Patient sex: M
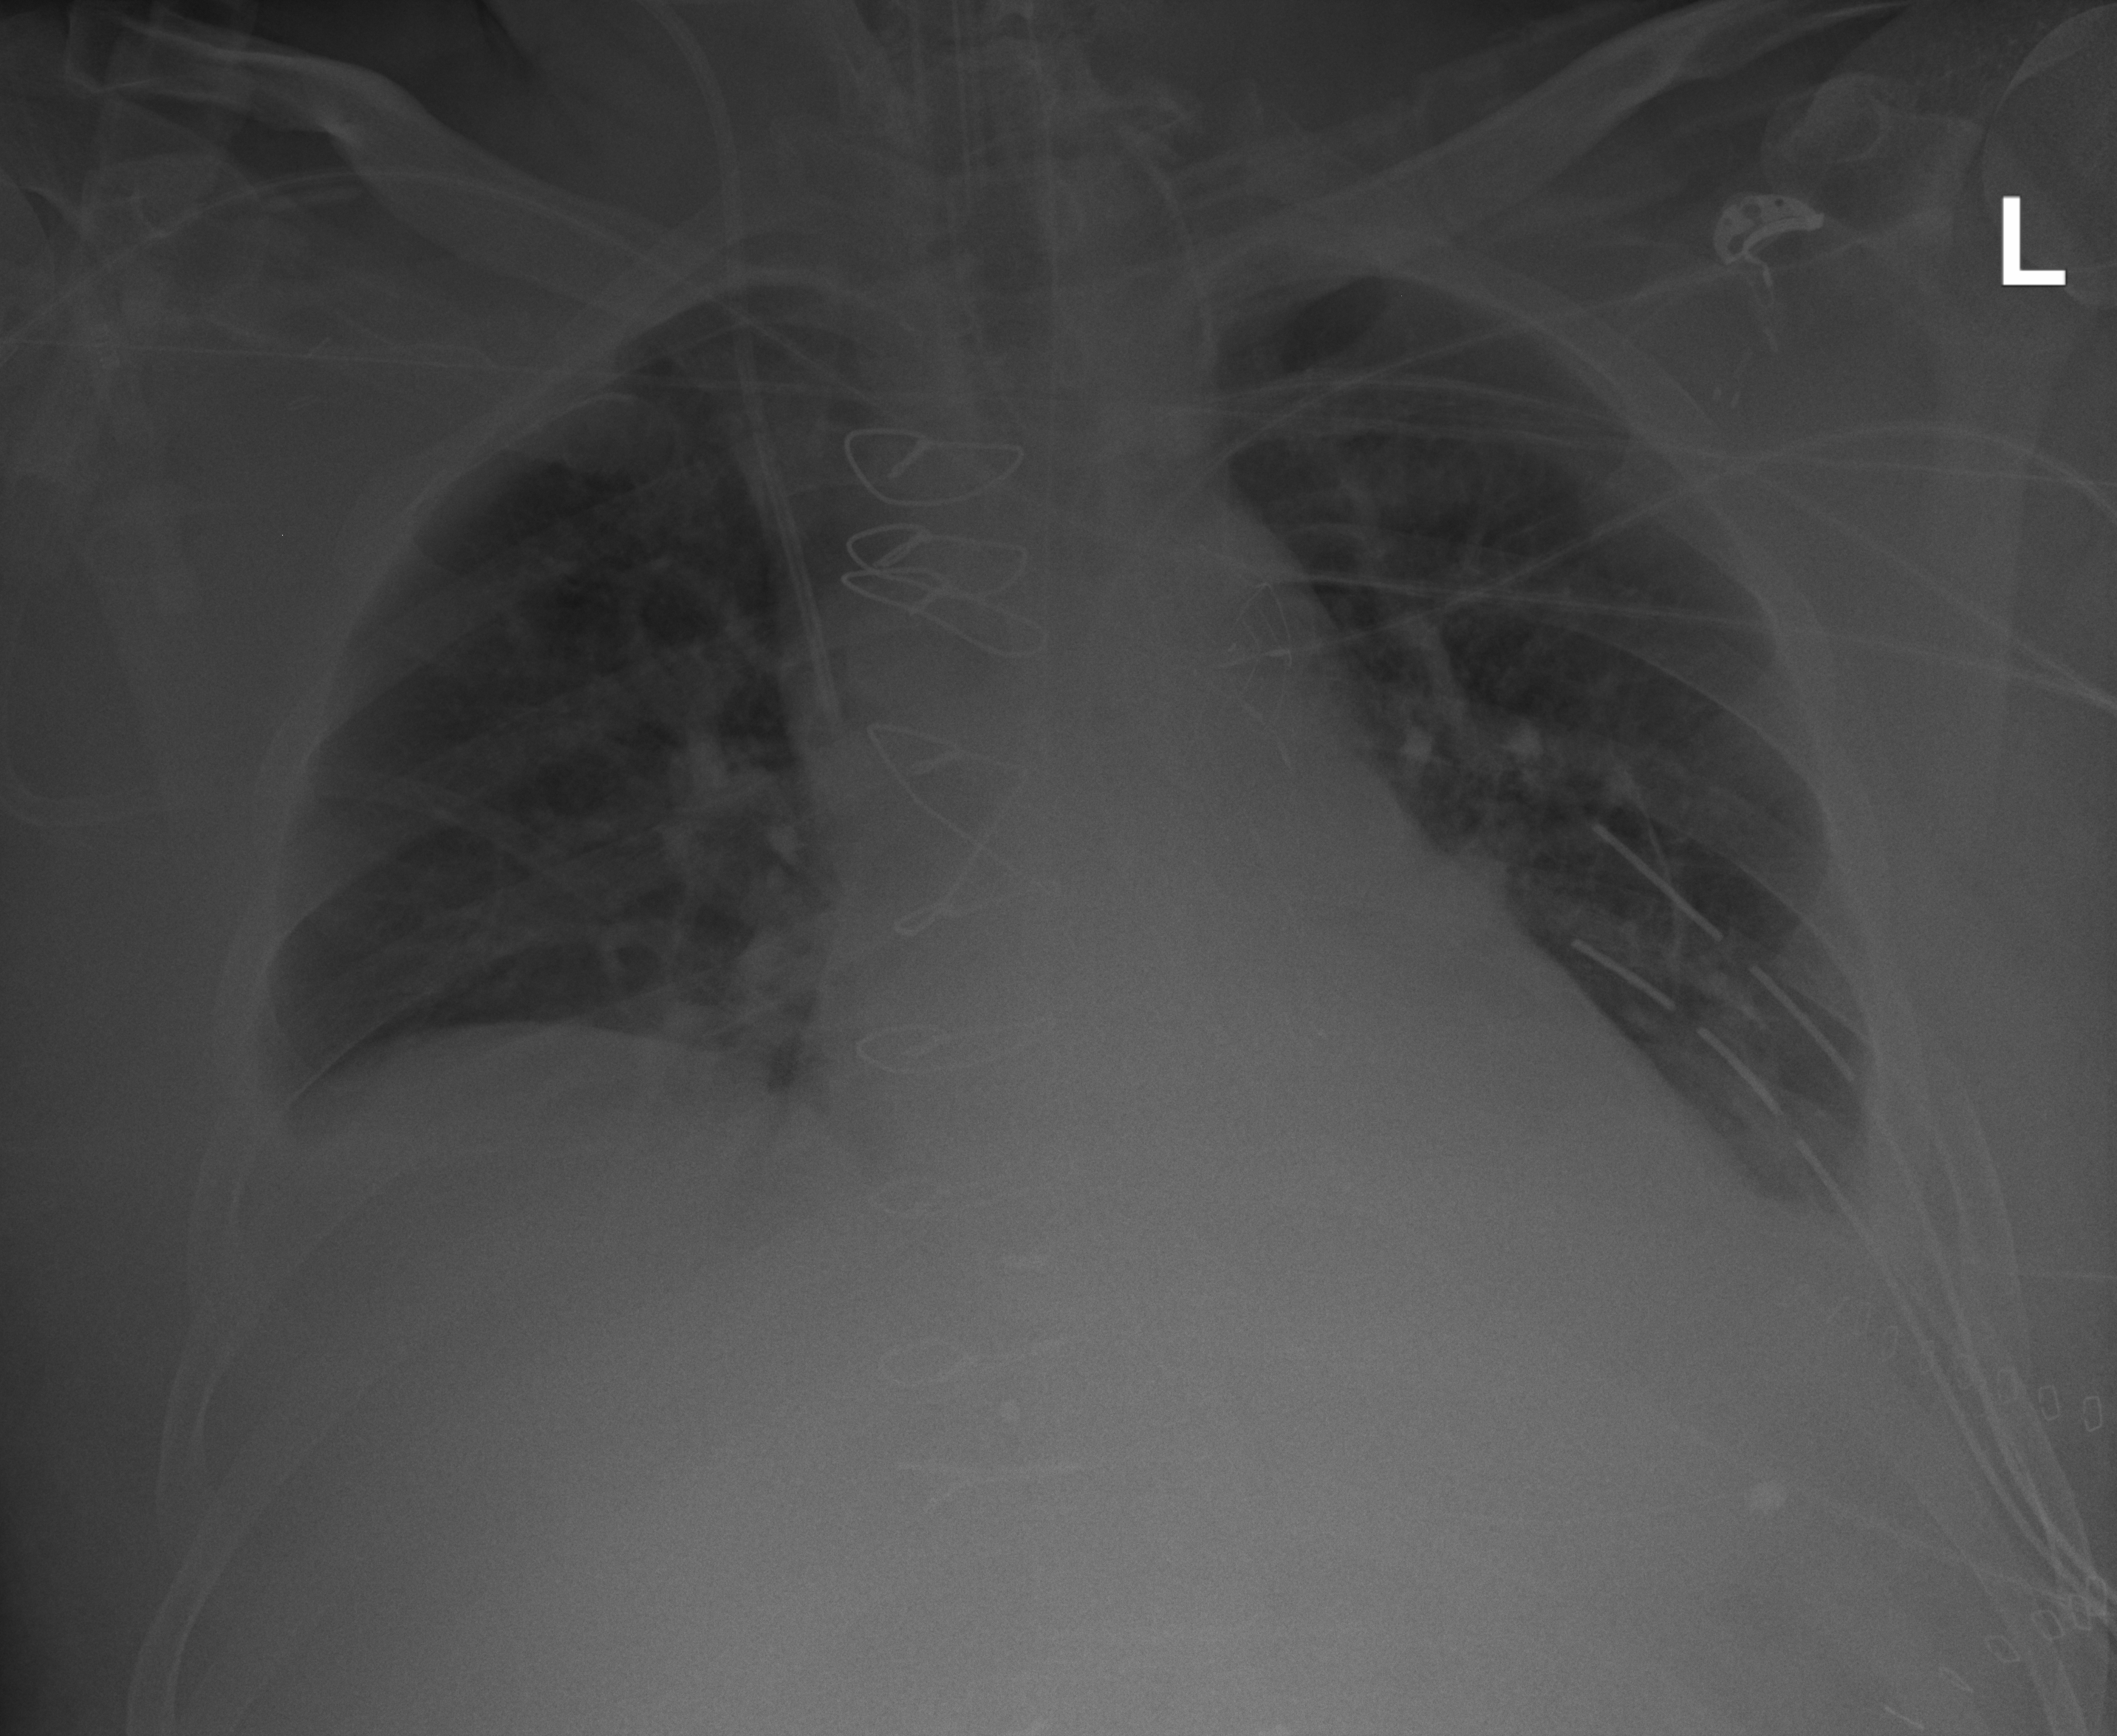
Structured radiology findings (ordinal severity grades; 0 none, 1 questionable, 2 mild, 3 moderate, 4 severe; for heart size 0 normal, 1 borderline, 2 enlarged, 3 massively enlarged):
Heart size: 2
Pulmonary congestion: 0
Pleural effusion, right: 2
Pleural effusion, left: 1
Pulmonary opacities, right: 0
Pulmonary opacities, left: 2
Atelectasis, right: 2
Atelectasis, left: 2